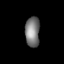
Tissue: lung
Cell type: Epithelial cells
Senescence score: 0.1781
Nuclear area (px): 427
Mean DAPI intensity: 122.436